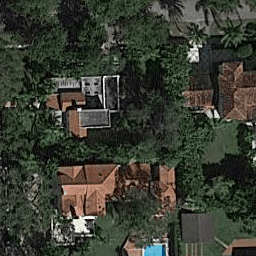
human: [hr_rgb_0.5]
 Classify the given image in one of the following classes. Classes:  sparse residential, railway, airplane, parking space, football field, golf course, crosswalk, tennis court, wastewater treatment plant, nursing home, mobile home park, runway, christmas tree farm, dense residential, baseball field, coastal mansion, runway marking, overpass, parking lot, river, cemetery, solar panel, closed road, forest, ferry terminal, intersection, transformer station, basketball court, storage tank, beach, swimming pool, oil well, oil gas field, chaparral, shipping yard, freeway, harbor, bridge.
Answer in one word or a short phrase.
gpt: coastal mansion